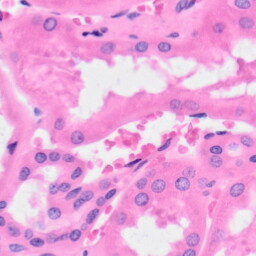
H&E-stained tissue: Kidney